Question: I have created general Link type field and i am trying to browse file from media library but it is giving error!

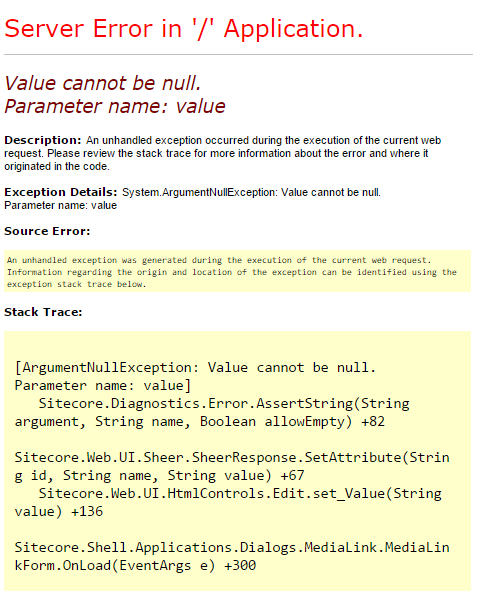
Answer: It looks like the media dialog is trying to read the existing values in the field and the value of the field is in the wrong format.
I would try switching on "Raw values" in the Content Editor (Top Ribbon -> View ->> Raw Values). With the raw values on you can see what the contents of the field is. You can then clear the contents of the Link Field. Then try adding a media item again.